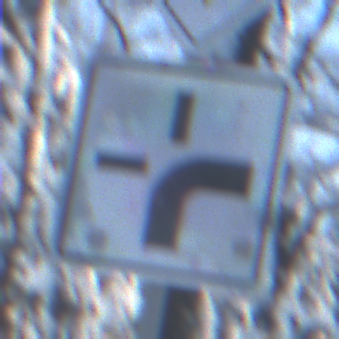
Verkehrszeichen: VerlaufVorfahrtsstrasse3
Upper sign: Vorfahrtsstrasse
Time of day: MorningAfternoon
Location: Outdoor (Nature)
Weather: Clear
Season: Winter
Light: Natural